Field crop: maize
Growth stage: 1
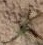
Species: salsola